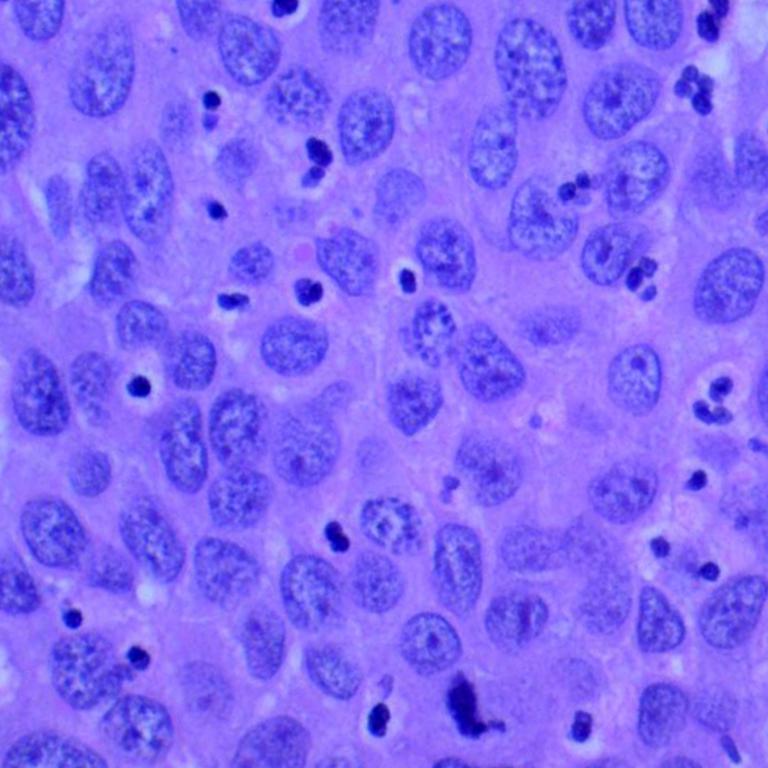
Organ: lung
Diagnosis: squamous carcinomas